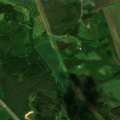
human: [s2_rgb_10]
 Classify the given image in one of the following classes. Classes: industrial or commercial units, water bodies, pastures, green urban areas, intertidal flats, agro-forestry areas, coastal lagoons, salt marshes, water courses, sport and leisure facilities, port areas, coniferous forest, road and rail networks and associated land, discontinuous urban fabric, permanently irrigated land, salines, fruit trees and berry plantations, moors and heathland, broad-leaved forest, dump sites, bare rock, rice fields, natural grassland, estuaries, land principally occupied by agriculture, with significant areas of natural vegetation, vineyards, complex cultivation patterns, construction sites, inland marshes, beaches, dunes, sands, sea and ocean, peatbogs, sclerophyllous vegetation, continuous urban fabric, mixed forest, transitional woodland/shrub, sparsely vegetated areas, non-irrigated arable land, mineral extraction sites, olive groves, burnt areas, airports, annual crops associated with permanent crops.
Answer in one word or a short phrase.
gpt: non-irrigated arable land, land principally occupied by agriculture, with significant areas of natural vegetation, coniferous forest, mixed forest